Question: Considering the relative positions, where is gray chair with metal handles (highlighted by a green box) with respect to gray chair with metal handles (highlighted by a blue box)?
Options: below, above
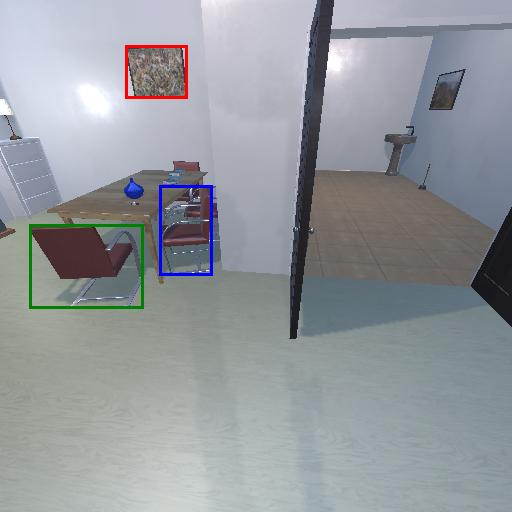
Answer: below